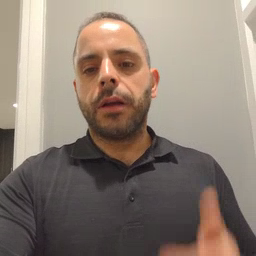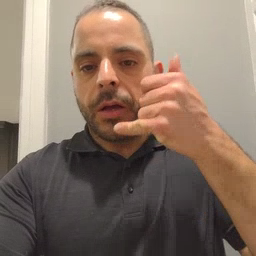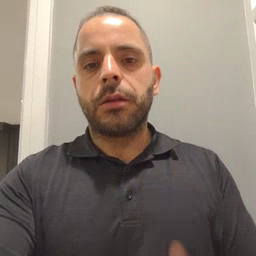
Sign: callonphone